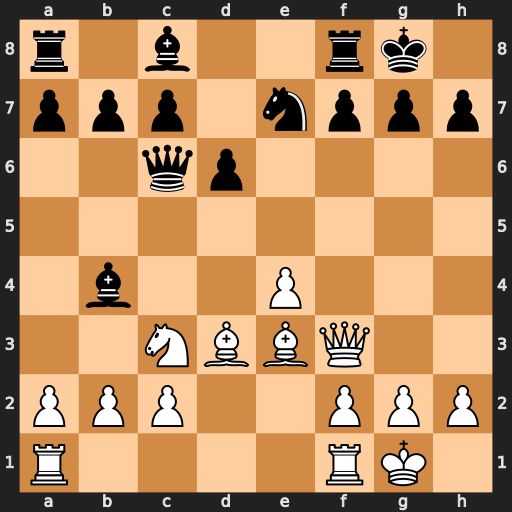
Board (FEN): r1b2rk1/ppp1nppp/2qp4/8/1b2P3/2NBBQ2/PPP2PPP/R4RK1
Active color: w
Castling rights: -
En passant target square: -
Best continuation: Bb5 Qxc3 bxc3